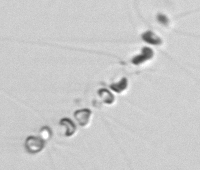
Label: Chaetoceros_socialis